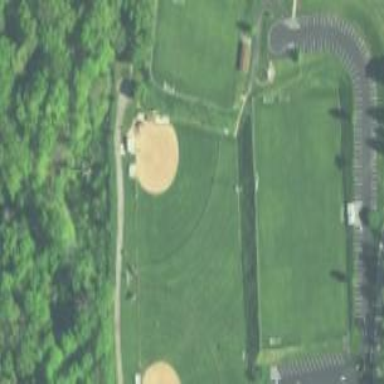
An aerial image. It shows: Baseball pitch for leisure and sports activities.